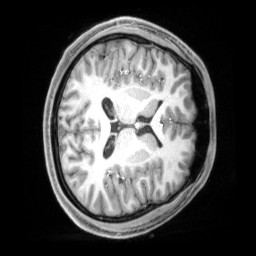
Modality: T1w
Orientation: axial
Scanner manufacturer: siemens
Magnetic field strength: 3 T
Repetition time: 2.5 s
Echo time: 0.00218 s